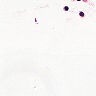
Metastatic tissue present: no